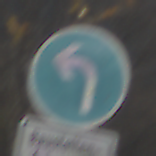
Verkehrszeichen: VorgeschriebeneFahrtrichtungLinks
Zusatzzeichen unten: SonstigeFahrzeugePersonengruppenFrei1
Umgebung: Outdoor, Nature
Tageszeit: SunriseSunset
Wetter: Clear
Licht: Natural
Jahreszeit: NotSpecified
Kontrast: HighContrast